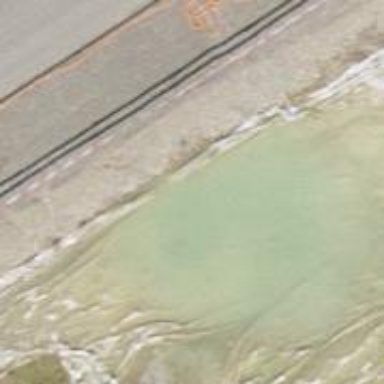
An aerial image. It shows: Track with grade2 surface made of grass paver.